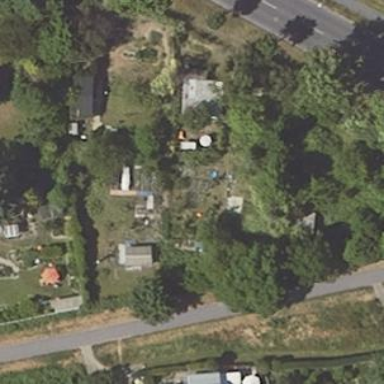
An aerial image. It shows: Area designated for allotments.